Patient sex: M
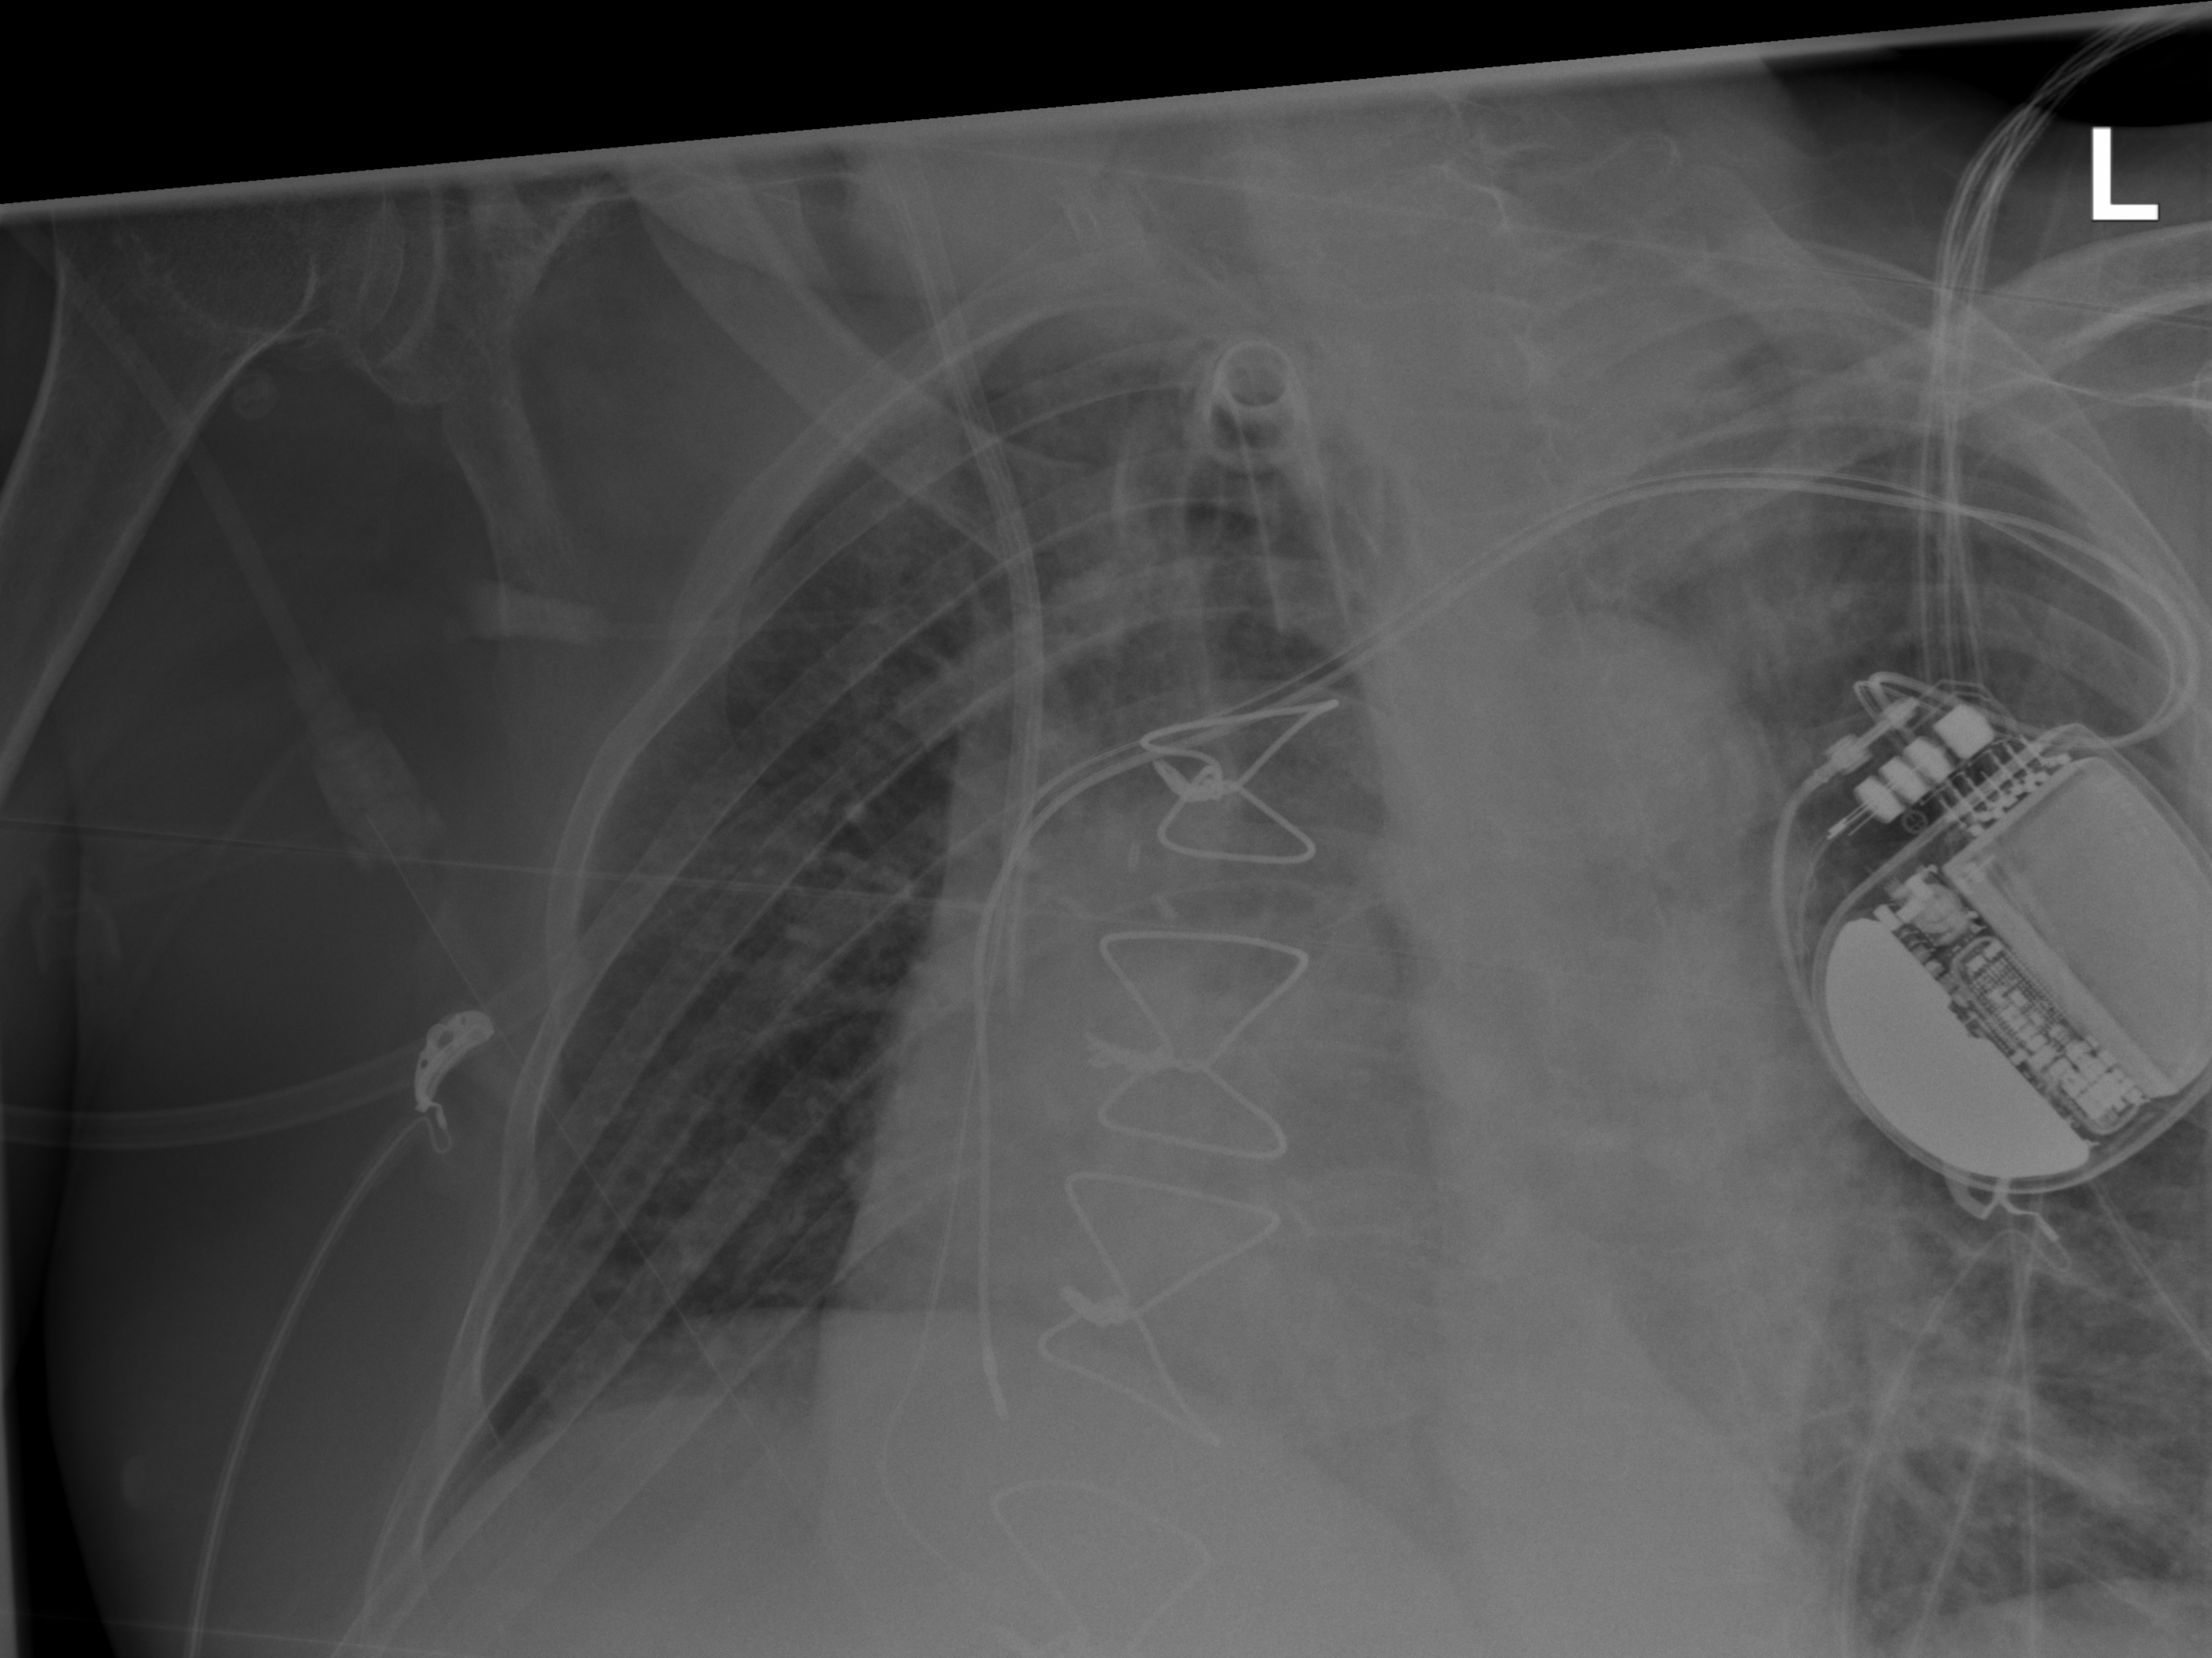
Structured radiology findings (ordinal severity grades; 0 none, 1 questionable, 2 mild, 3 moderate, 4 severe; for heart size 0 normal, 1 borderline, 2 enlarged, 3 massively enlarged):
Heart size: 2
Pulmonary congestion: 2
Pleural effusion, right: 0
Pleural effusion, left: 2
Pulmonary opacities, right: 1
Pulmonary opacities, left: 2
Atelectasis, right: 2
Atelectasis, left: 2